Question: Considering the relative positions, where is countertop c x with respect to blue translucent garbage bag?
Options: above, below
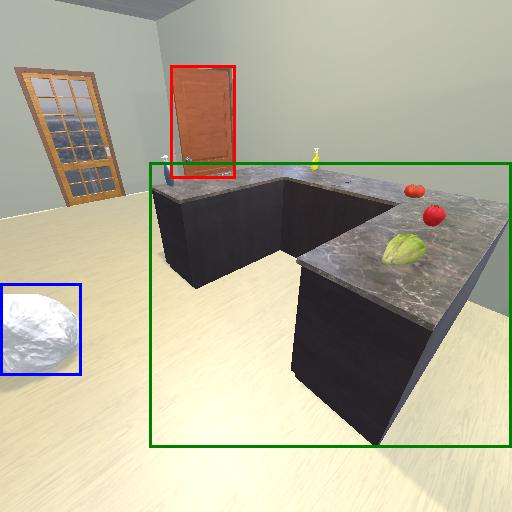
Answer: above